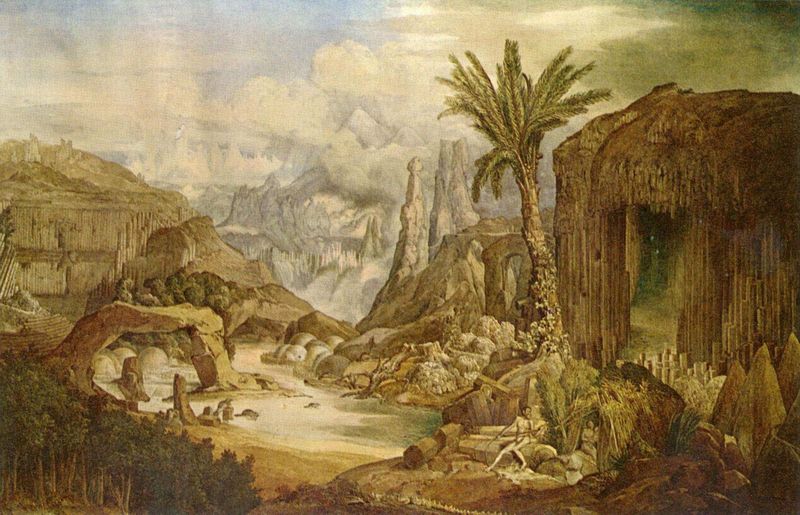
Titel: Der Ursprung der Architektur
Künstler: Joseph Gandy
Standort: London
Institution: Sir John Soane's Museum
Schlagwörter: baum, berg, blau, blätter, felsen, gemälde, gestein, himmel, laub, mann, nackt, wasser, weiß, wolken, bäume, fluss, gelb, grün, landschaft, menschen, ocker, sand, see, sitzen, teich, ufer, äste, braun, frau, grau, holz, schwarz, stroh, säule, säulen, zeichnung, weg, wolke, zaun, beige, wand, mensch, stein, steine, ast, bach, flusslauf, horizont, hügel, natur, schilf, weite, zweige, brücke, büsche, hütte, figur, familie, kind, personen, person, pflanze, pflanzen, höhle, wald, strand, bogen, afrika, berge, fels, felswand, gebirge, gipfel, wüste, dunst, nebel, klein, geröll, schlucht, bank, stämme, trümmer, wetter, palme, palmwedel, stufen, tiefe, nackte, tor, bögen, adam, eva, paradies, eingang, ruine, torbogen, vulkan, wasserlauf, pfahl, festung, wälder, waffe, höhlen, flora, jagd, flöte, palmzweige, skelett, jäger, karg, tonig, grotte, fauna, urwald, eden, palmen, steintor, arkadien, fort, adam und eva, fantasie, türkei, garten eden, behausung, tein, stifte, palmblätter, eremit, terassen, abbau, steinzeit, famile, basalt, steilwand, unberührt, phal, urzeit, steinwüste, stalaktiten, pfahlbau, kalkfelsen, erdpyramide, strahhütte, himmel blau mit wolken, felstürme